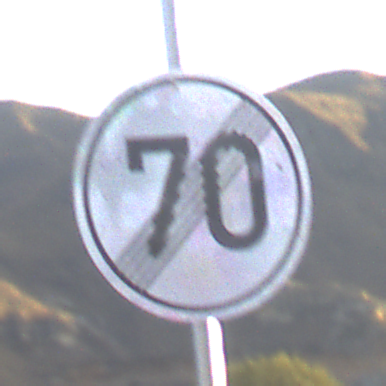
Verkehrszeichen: EndeGeschwindigkeit70
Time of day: SunriseSunset
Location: Outdoor (Nature)
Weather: PartlyCloudy
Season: NotSpecified
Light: Natural